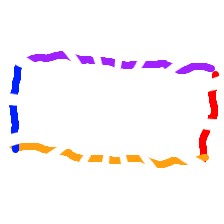
Shape: rectangle